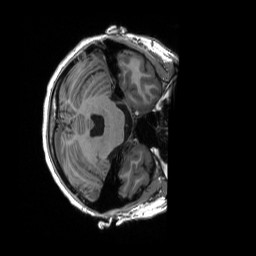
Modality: T1w
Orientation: axial
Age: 28
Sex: female
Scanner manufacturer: siemens
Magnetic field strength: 3 T
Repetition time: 2.53 s
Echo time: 0.0033 s